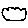
Label: cloud